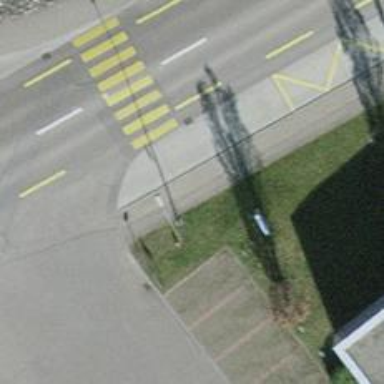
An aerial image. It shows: Asphalt sidewalk.